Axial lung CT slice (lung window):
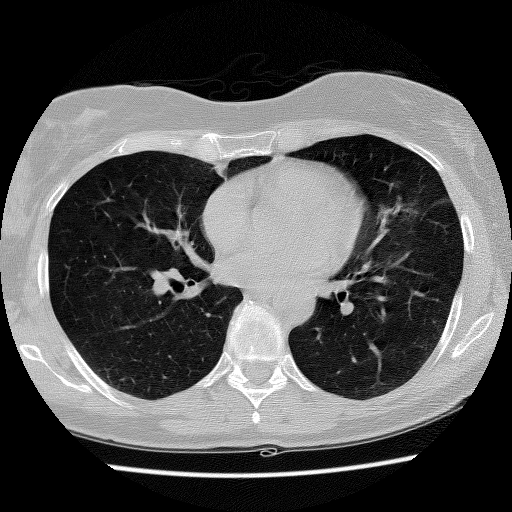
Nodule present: yes
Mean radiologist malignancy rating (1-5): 2